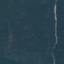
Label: Forest